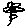
Label: flower